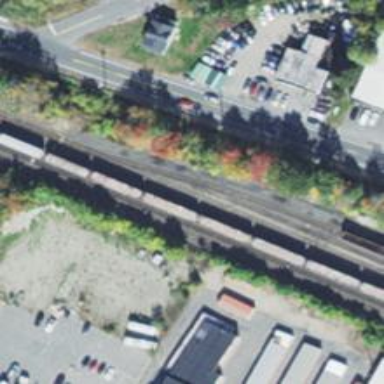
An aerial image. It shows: Railway yard.